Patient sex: F
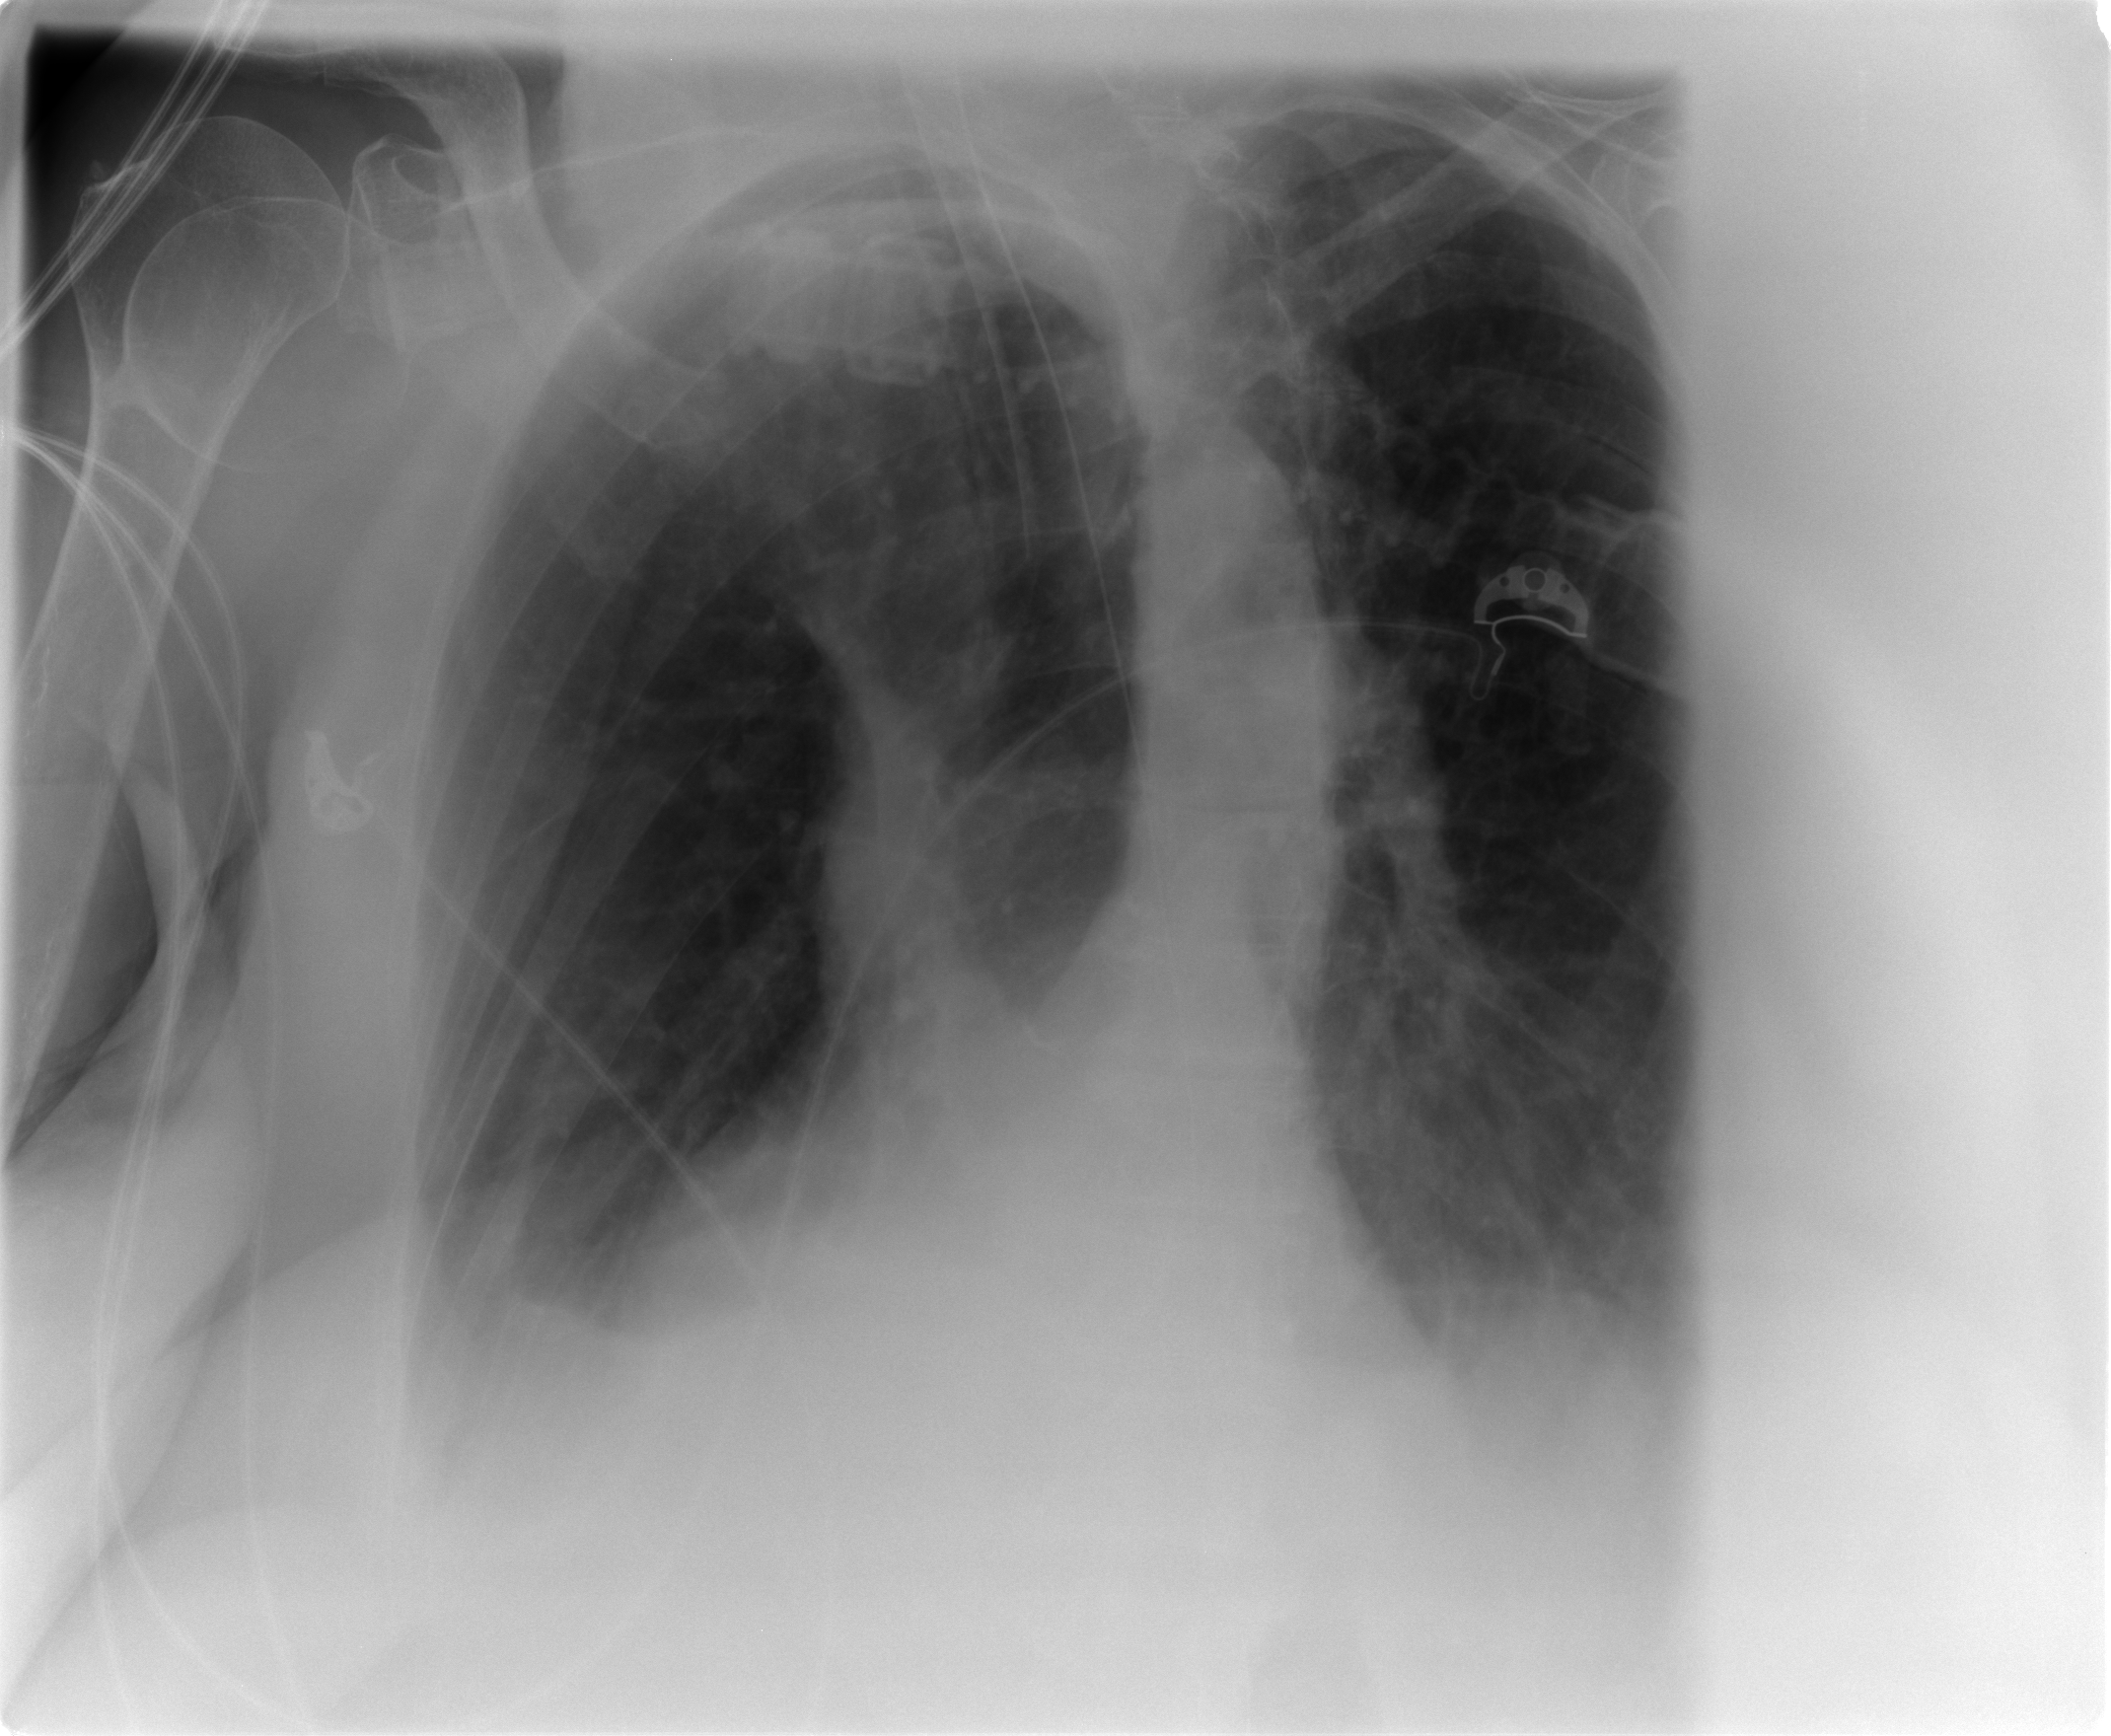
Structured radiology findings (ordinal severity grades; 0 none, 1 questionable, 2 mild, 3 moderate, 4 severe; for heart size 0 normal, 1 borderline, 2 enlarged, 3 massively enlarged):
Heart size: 2
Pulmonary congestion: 2
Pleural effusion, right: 3
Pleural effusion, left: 3
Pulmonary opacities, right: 2
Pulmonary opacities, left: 1
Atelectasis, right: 2
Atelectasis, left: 2